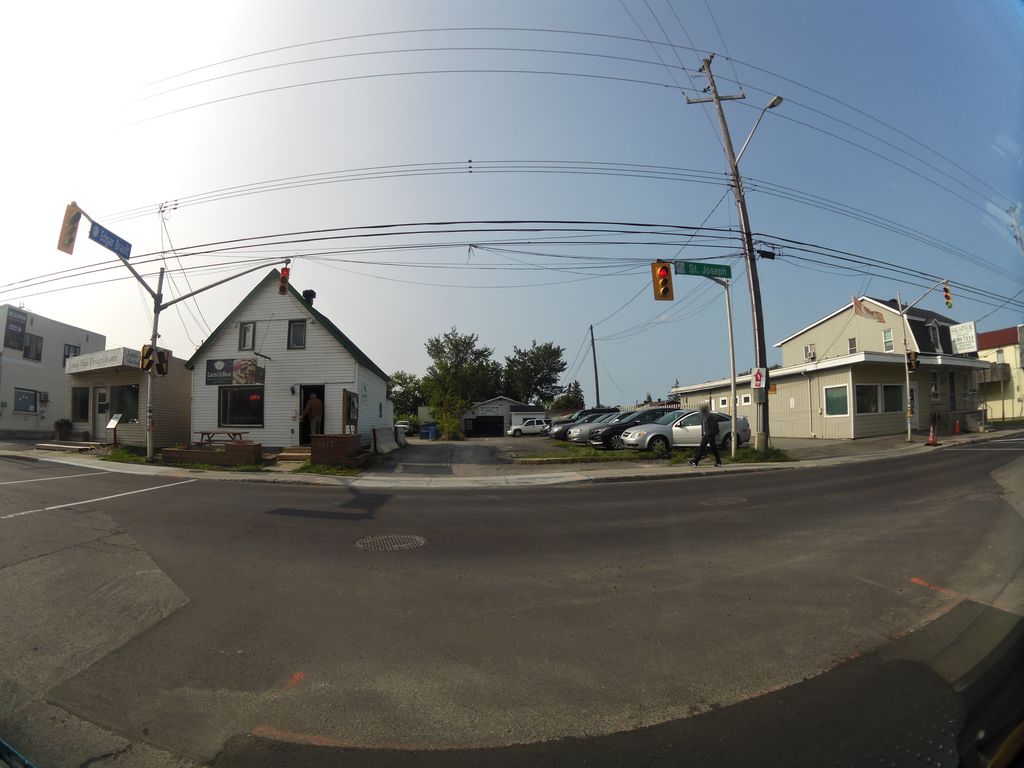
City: ottawa-gatineau